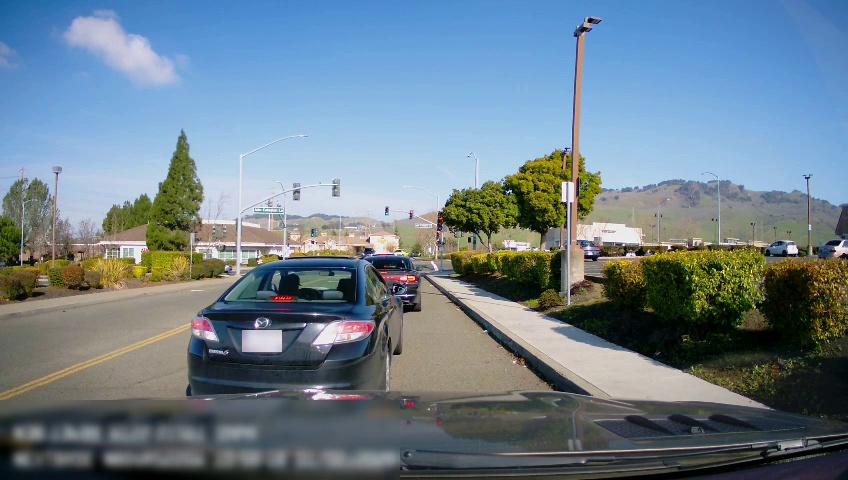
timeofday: Day
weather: Sunny
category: Drivable Space
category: Vehicles | Car
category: Vehicles | Car
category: Vehicles | Car
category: Vehicles | Car
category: Vehicles | Car
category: Vehicles | SUV
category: Vehicles | Car
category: Lanes | Current Lane
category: Lanes | Opposite Lane
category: Traffic | Signs
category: Traffic | Signs
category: Traffic | Lights
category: Traffic | Lights